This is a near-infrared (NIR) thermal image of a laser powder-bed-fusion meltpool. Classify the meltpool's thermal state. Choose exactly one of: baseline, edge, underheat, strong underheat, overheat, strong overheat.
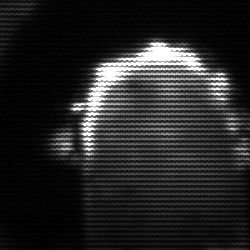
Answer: baseline